Field crop: maize
Growth stage: 1
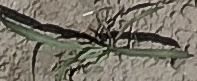
Species: sorghum